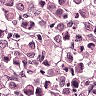
Metastatic tissue present: yes